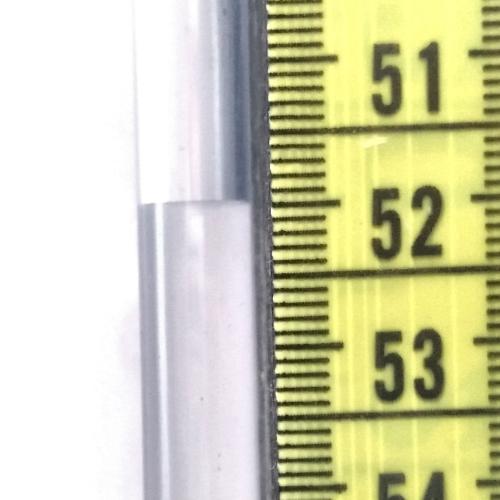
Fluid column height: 52.0 cm